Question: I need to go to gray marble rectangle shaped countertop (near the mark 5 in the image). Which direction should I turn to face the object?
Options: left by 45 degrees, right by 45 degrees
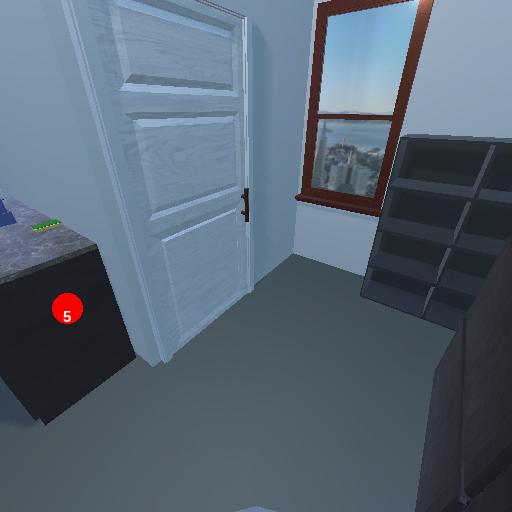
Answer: left by 45 degrees